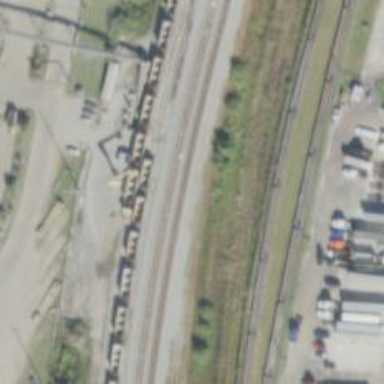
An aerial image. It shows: Railway siding for service.